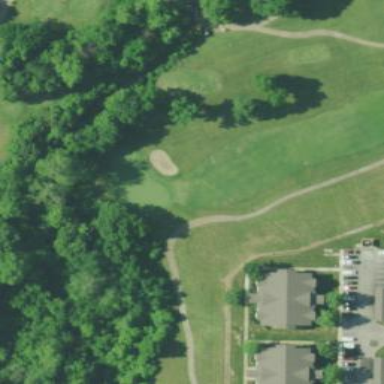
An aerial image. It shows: Golf fairway surrounded by grass.